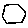
Label: hexagon